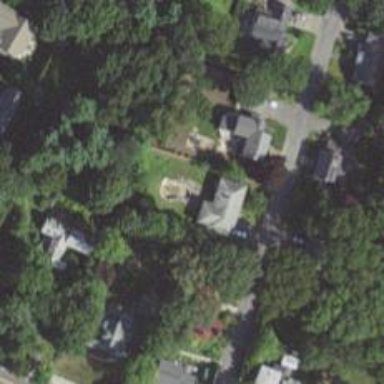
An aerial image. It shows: Park located in historic district.